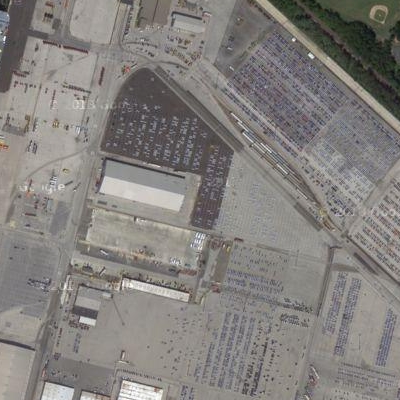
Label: Parking